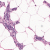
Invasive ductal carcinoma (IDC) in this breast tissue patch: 0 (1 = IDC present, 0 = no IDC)